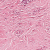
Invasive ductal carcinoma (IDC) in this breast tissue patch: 1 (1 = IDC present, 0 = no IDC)